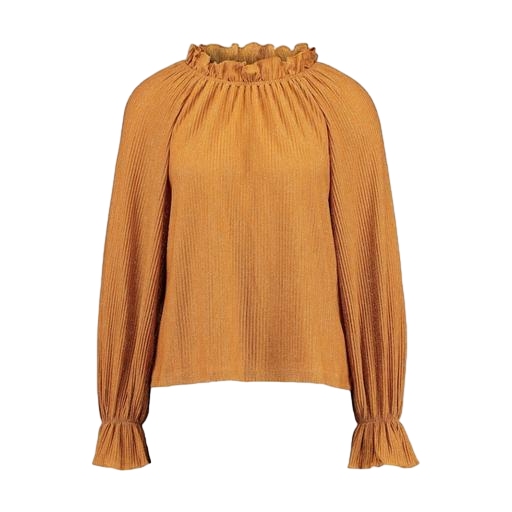
multicolor vero moda rust high neck blouse, gold high-neck top, chloé micro pleat top ruffled shoulder detail, white background